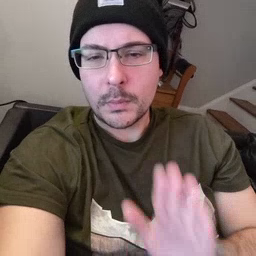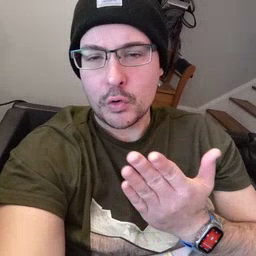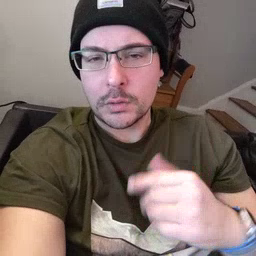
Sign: book